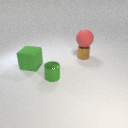
small brown metal cylinder below large red rubber sphere